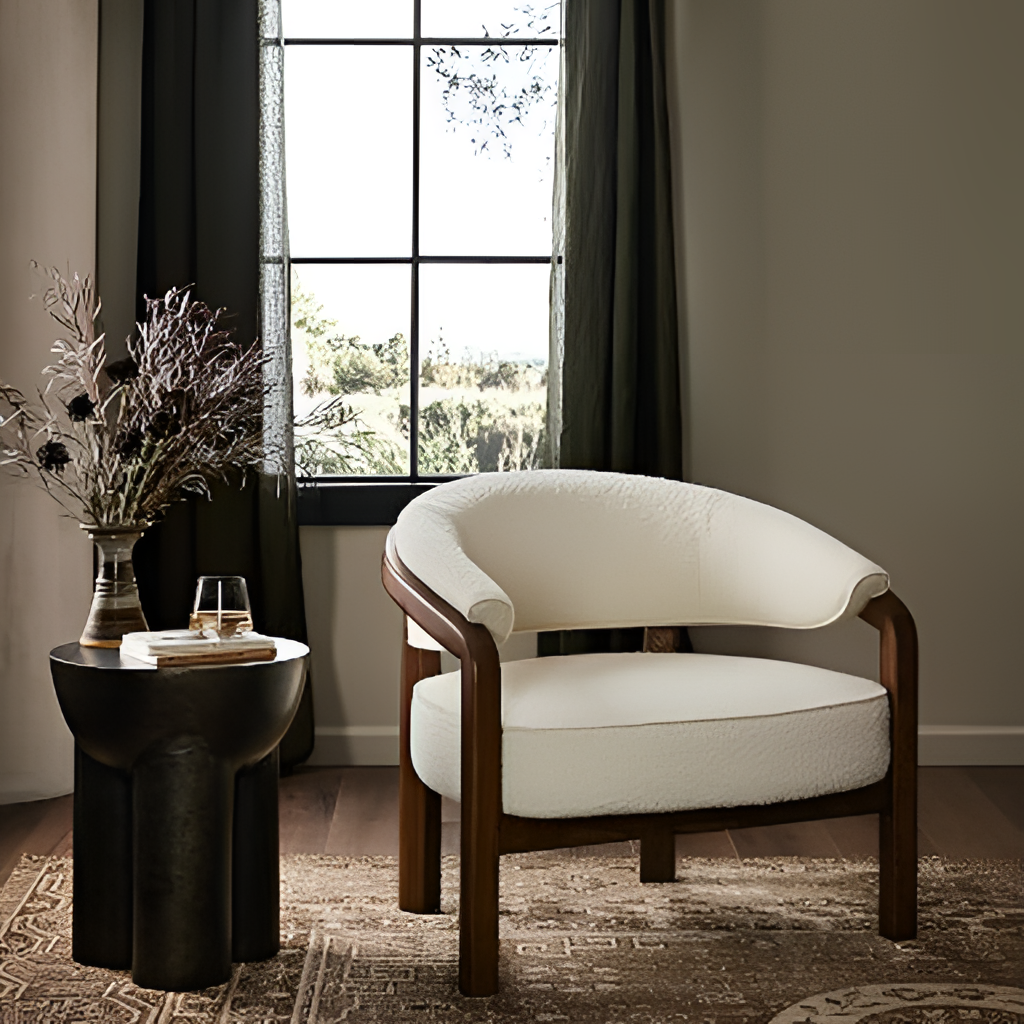
living room, fabric accent chair, beige paint wallpaper, with solid pattern, modern, wood flooring, with plank pattern